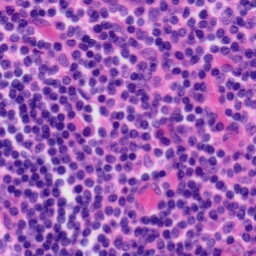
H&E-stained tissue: Tonsil